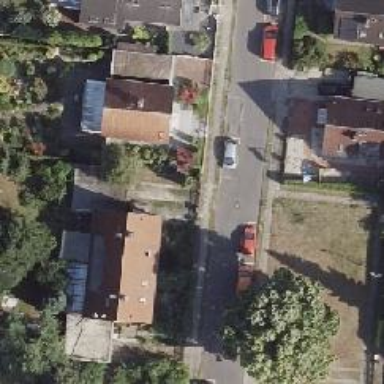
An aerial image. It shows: Asphalt road designated as living street.